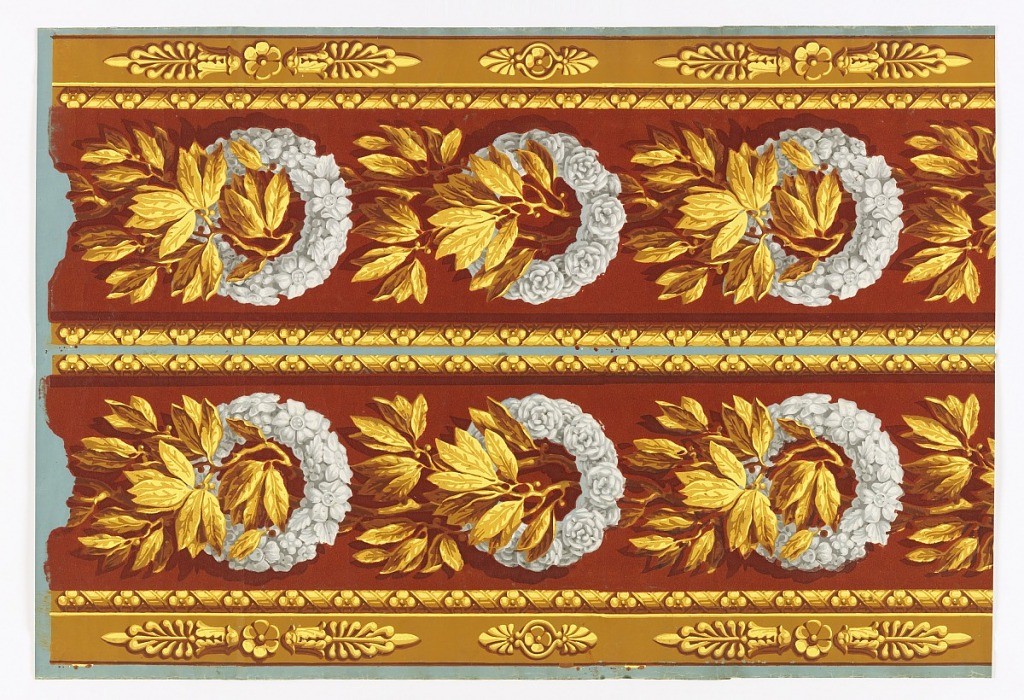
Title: borders
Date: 1825–45
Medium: Block-printed on paper
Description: In wide central band sprigs of laurel project through wreaths composed of roses and other flowers. The upper edging consists of criss-crossed bindings interspersed with rosettes; this band is repeated below the central band along with a bottom edging of rosettes in palmette frames.

H# 653